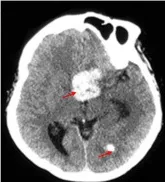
Radiological and histopathological information of patient II-1. CT.
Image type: radiology (ct)